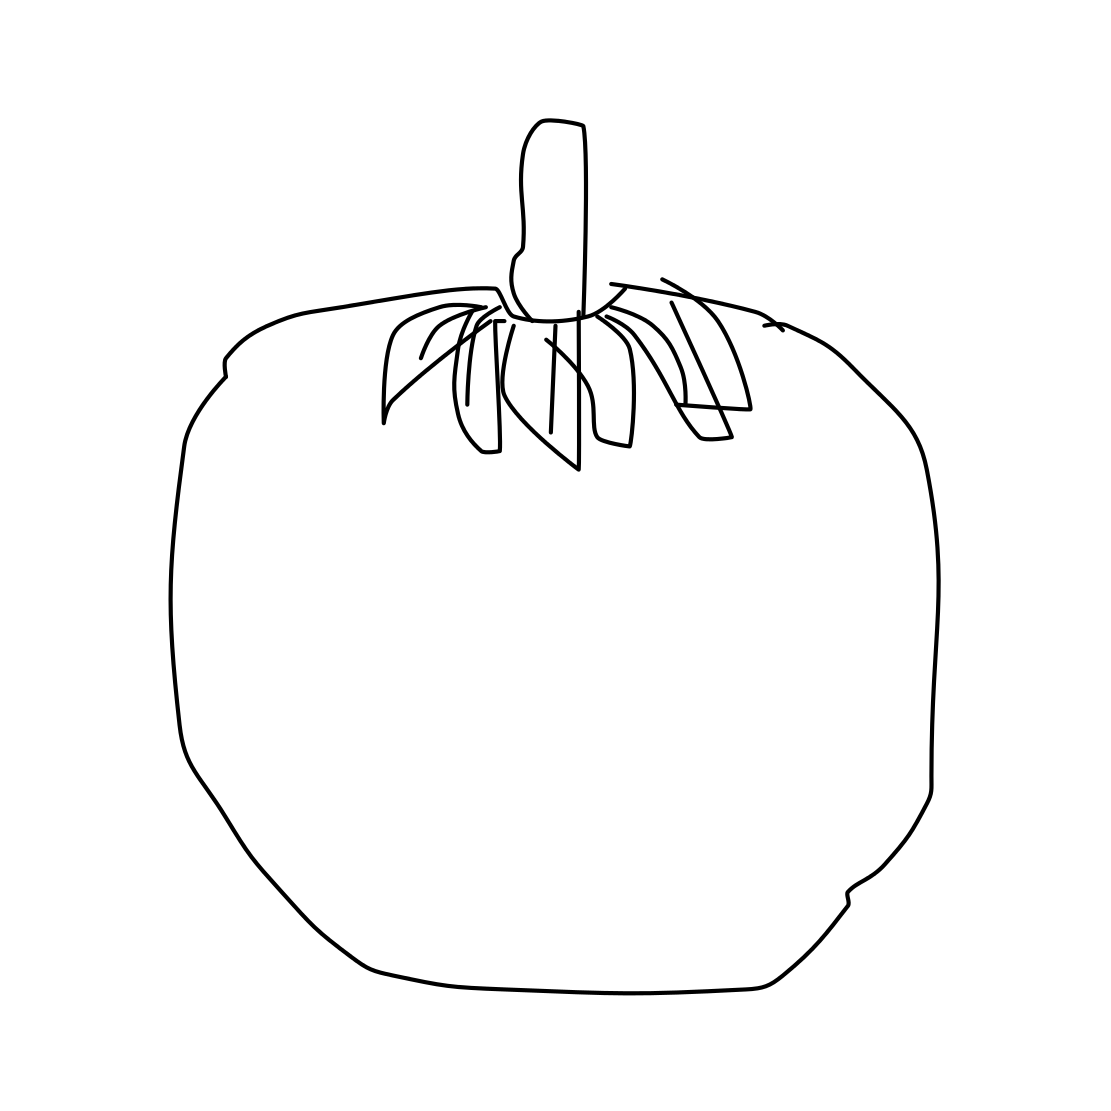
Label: tomato